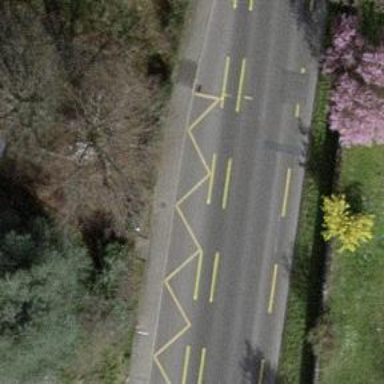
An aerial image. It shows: Bus stop with platform for public transport.